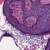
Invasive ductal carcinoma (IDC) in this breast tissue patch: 0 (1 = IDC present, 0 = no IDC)